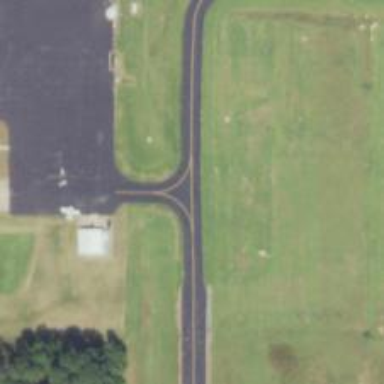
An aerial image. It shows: View of taxiway at the airport.